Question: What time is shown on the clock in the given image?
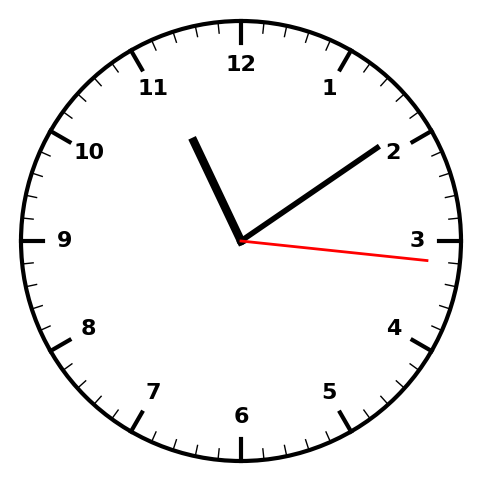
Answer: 11:09:16